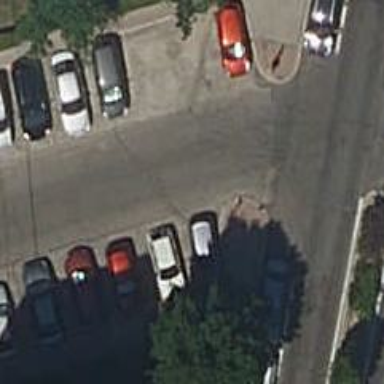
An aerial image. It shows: Bollard barrier.